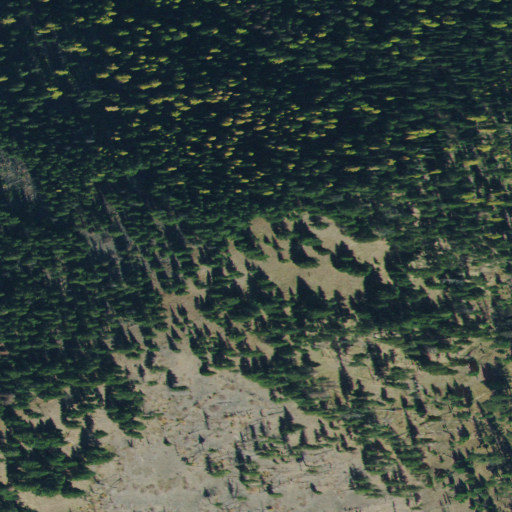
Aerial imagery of mountain in Montana named Henry Peak containing evergreen forest, shrub, and grassland